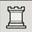
Piece: wR